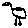
Label: bird